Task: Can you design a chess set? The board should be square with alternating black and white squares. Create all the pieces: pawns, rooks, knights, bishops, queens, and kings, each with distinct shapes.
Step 3113:
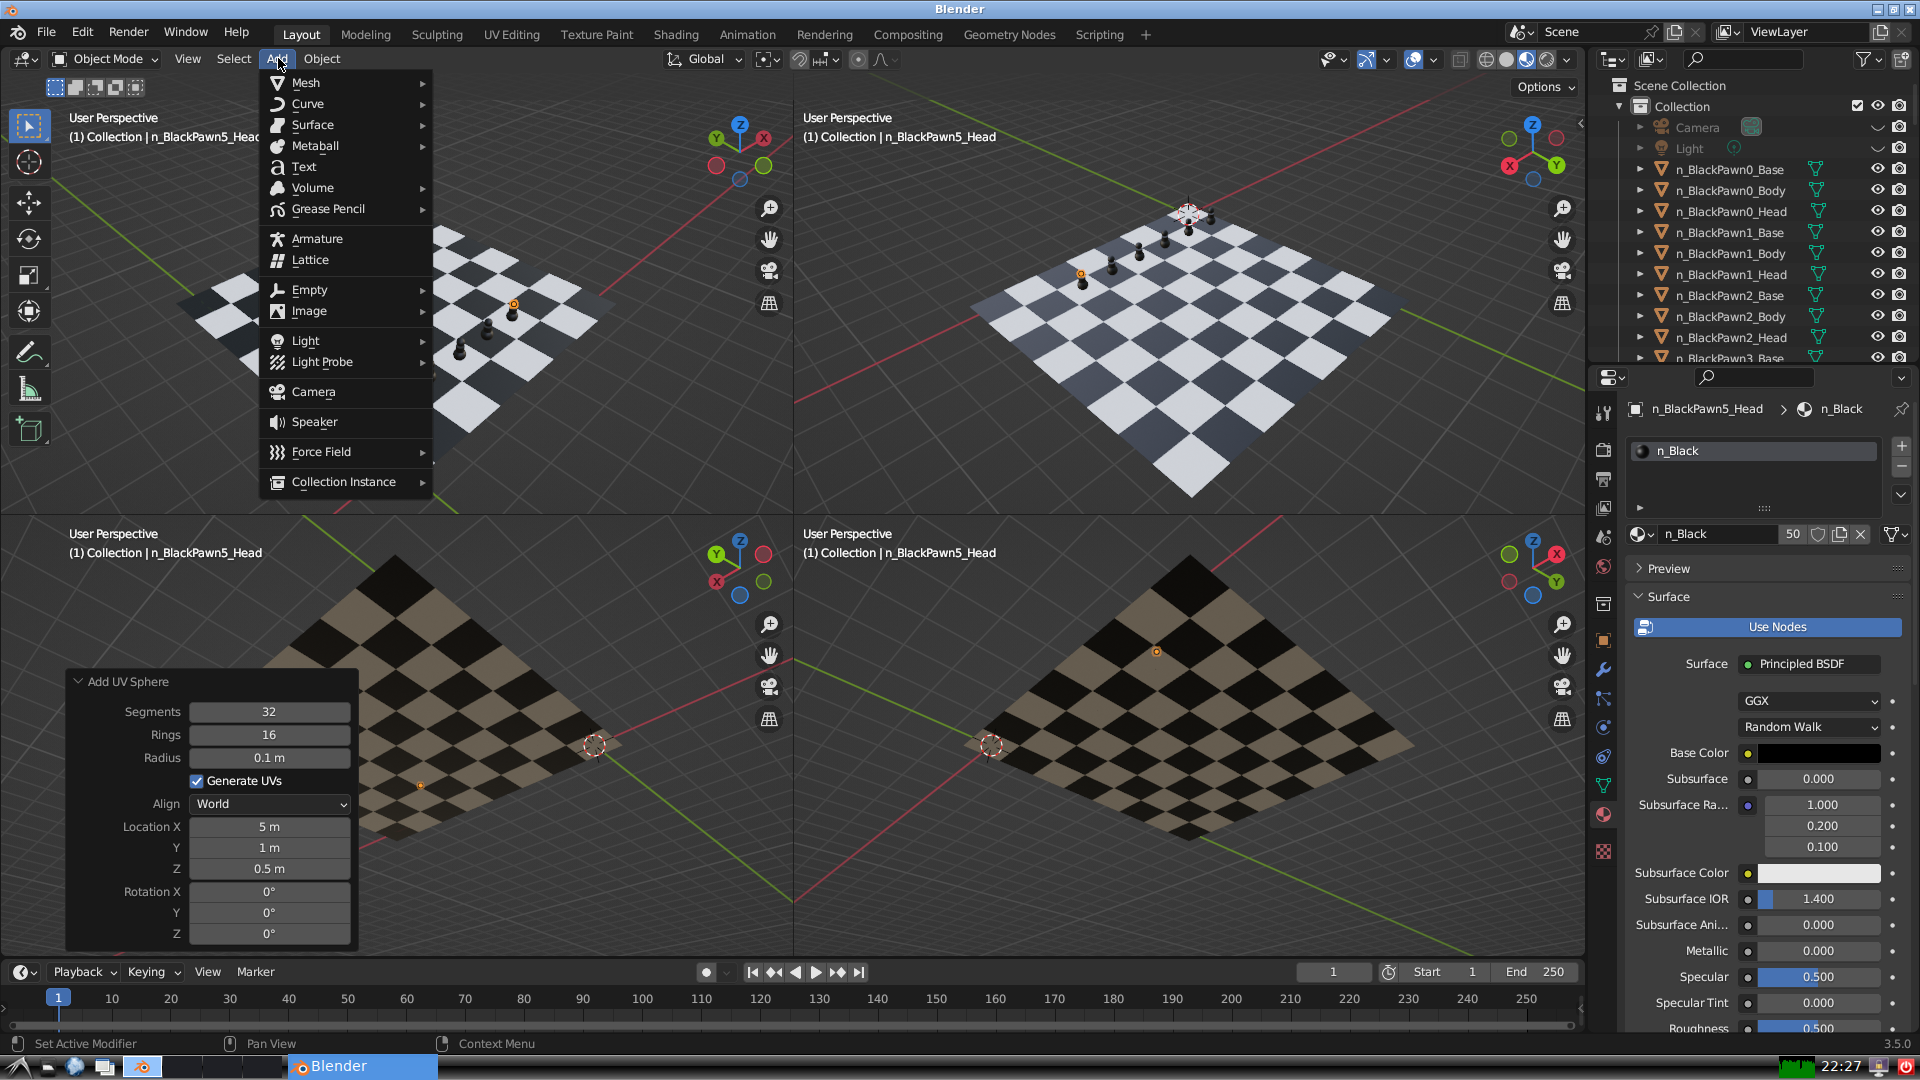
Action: {"mouse_move": [304, 82]}